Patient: sex M, age 45
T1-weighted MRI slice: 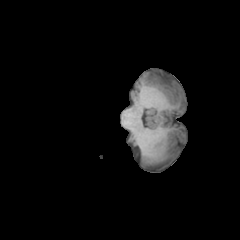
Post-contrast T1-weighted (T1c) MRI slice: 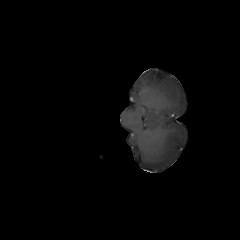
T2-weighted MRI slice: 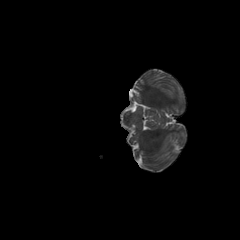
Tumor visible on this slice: no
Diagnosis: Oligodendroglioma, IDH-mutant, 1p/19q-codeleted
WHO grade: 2